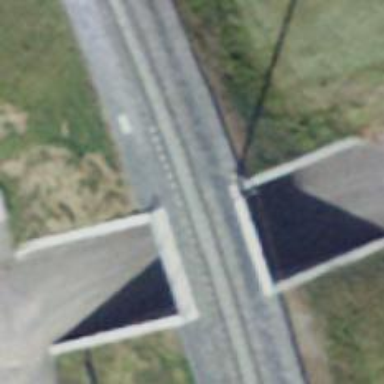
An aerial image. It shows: Narrow-gauge railway bridge with electrified contact line for single track.